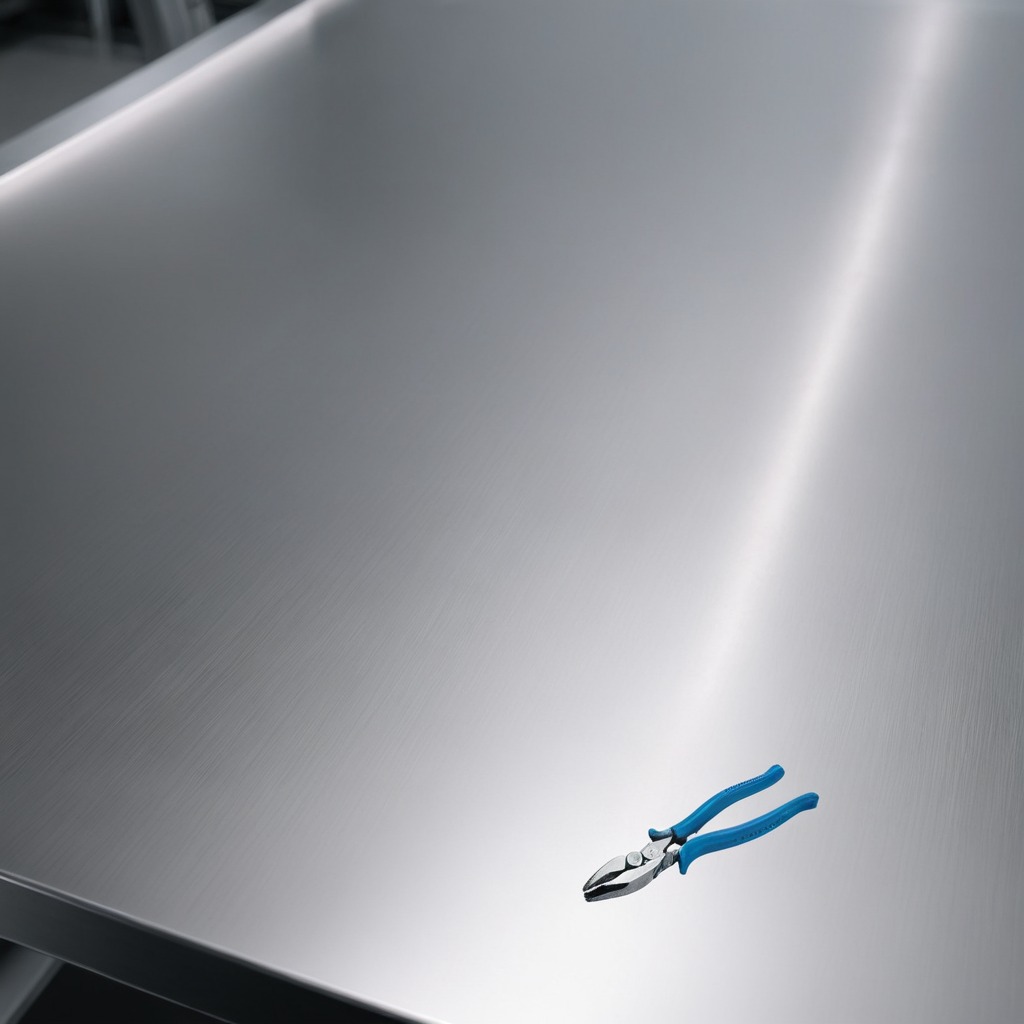
A plier is lying on the stainless steel table.